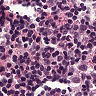
Metastatic tissue present: no